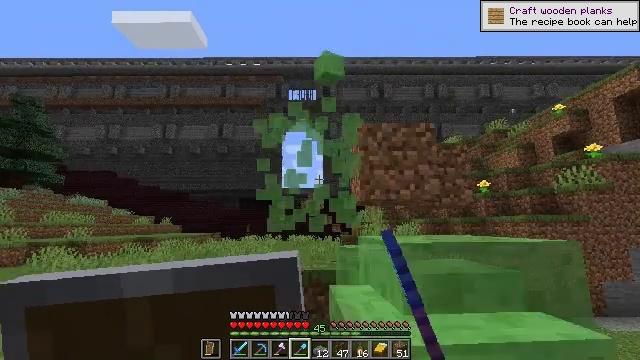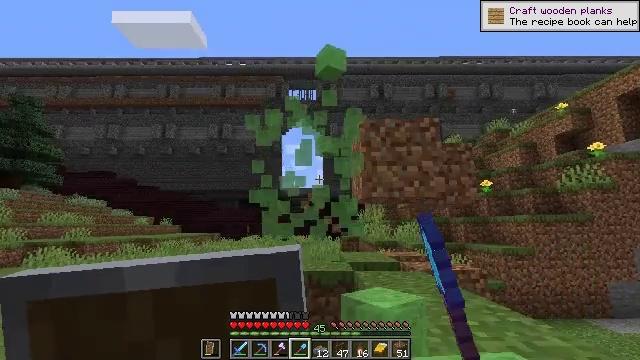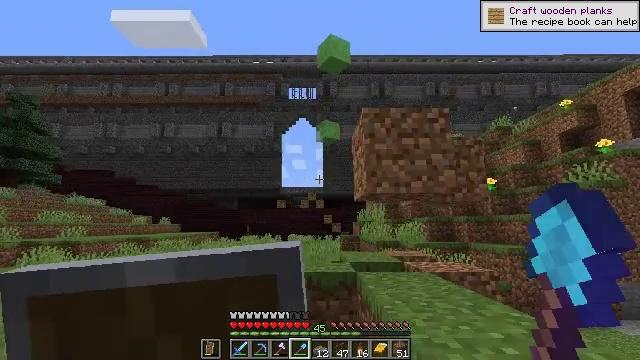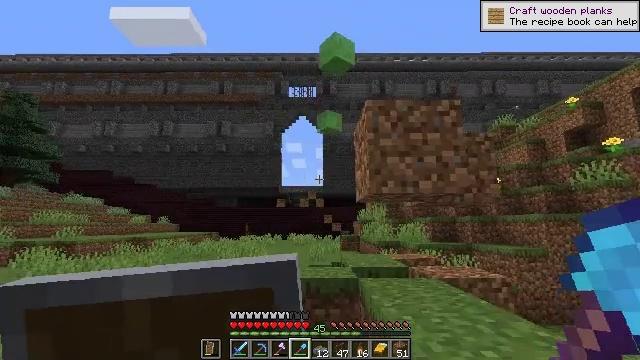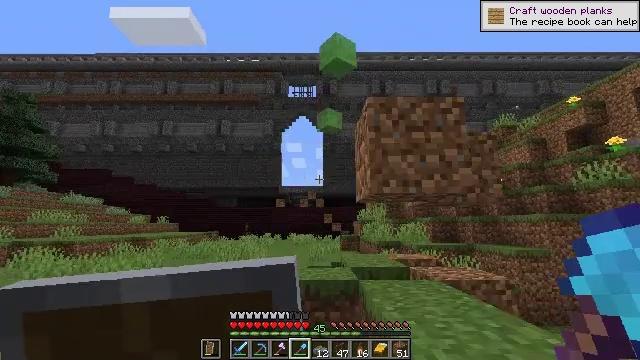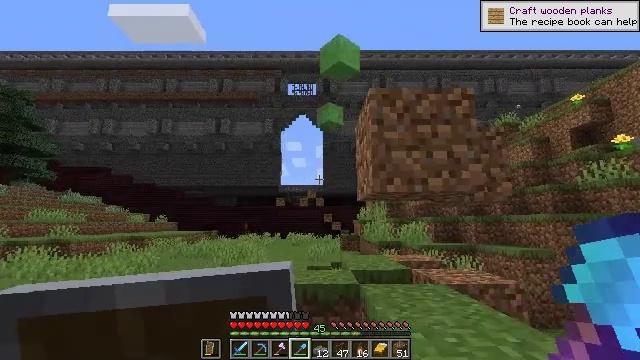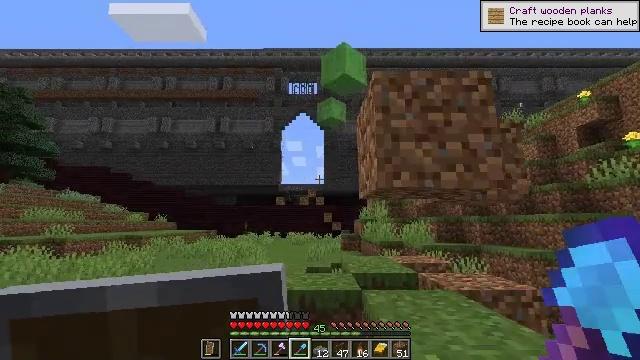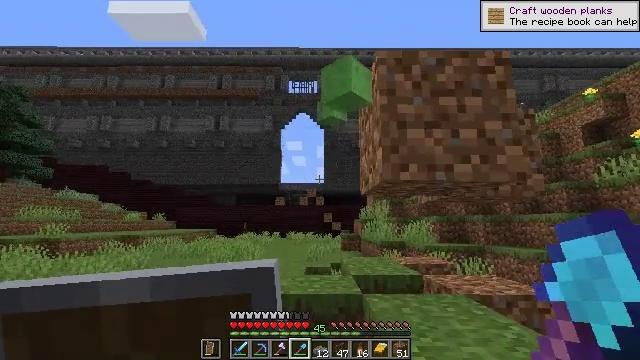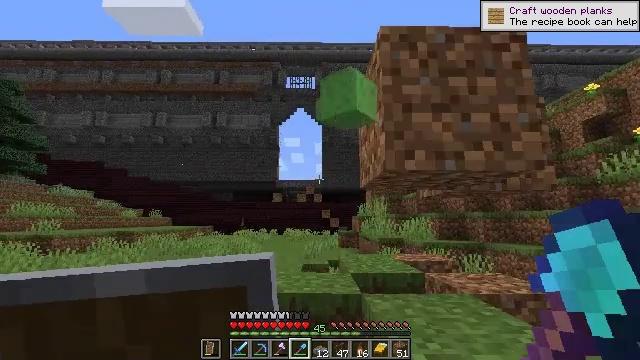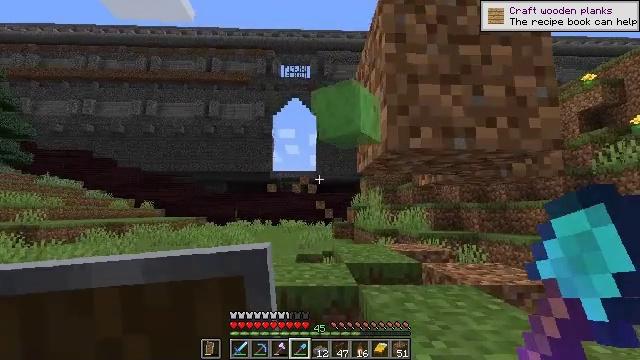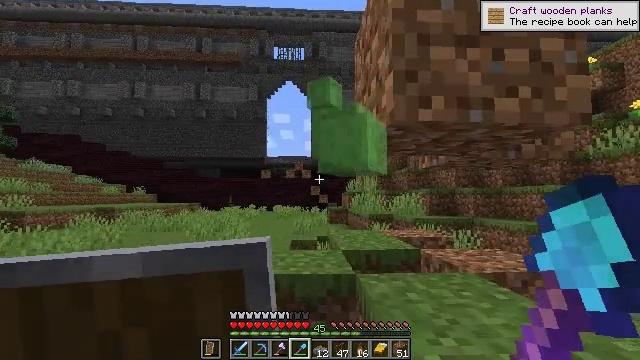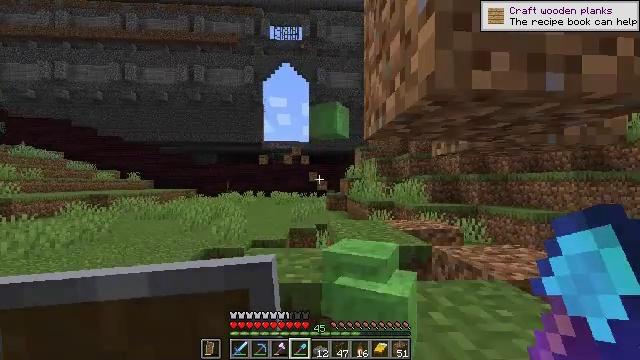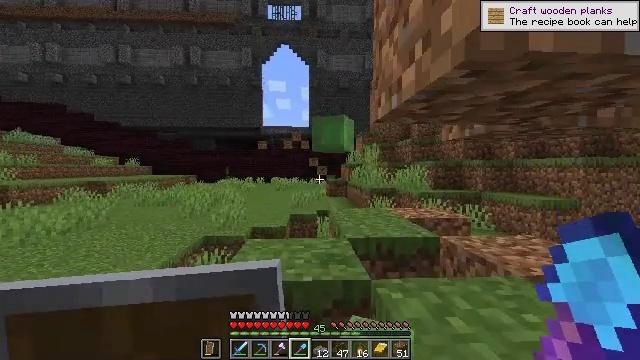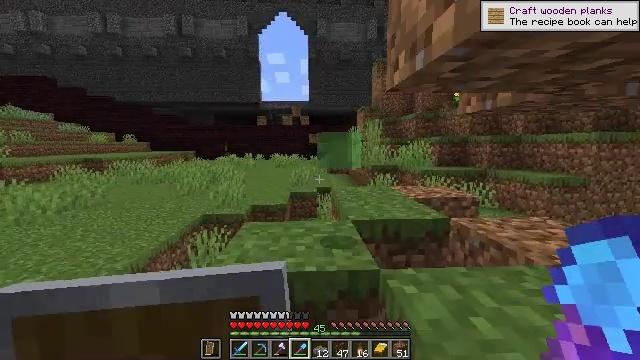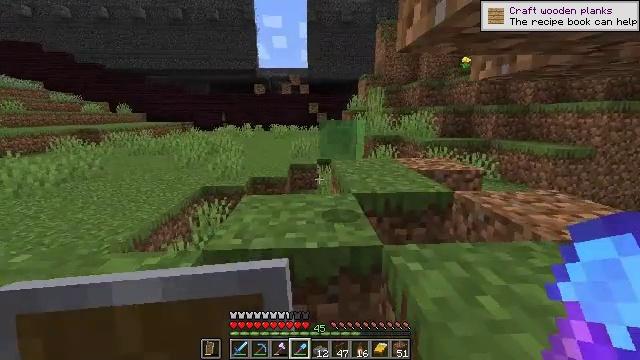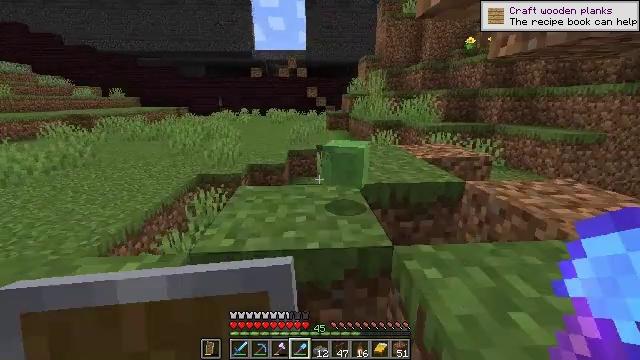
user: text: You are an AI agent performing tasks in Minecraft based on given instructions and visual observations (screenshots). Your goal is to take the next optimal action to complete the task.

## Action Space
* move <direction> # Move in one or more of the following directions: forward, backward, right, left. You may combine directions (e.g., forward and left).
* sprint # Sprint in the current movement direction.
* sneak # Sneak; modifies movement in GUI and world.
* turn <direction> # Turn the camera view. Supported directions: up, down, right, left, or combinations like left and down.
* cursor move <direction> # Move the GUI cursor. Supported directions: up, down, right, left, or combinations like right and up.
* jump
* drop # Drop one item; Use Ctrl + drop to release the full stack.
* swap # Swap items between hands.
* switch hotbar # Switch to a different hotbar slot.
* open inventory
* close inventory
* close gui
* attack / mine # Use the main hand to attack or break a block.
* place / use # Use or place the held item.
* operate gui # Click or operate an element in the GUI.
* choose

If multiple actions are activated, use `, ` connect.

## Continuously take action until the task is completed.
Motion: motion action
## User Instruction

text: Mine the sticky piston.
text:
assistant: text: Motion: move forward, attack / mine
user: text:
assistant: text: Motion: move forward, attack / mine
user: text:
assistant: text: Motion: move forward
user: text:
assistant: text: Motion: move forward
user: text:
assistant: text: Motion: move forward
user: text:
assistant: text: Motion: move forward
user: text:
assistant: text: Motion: move forward
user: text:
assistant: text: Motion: move forward
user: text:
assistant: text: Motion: move forward, turn right and down
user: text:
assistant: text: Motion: move forward, turn right and down
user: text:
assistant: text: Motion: move forward, turn down
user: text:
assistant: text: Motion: move forward, turn down
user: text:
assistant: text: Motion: move forward, turn down
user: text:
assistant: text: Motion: move forward, turn down
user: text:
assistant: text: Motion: move forward, turn down
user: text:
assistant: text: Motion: move forward, turn down
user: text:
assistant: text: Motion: move forward, turn right and down
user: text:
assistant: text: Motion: move forward, turn right and down
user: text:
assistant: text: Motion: move forward, turn right and down
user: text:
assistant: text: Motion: move forward, turn down
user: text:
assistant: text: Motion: move forward, turn down
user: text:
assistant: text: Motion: move forward, turn down
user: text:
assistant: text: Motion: move forward
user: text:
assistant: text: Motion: no_op
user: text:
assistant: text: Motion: no_op
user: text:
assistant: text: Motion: no_op
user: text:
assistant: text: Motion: no_op
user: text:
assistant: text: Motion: no_op
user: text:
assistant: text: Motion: no_op
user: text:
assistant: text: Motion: no_op